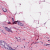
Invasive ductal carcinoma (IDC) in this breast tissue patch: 1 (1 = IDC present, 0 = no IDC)